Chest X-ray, PA view. Patient: 71 years old, sex M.
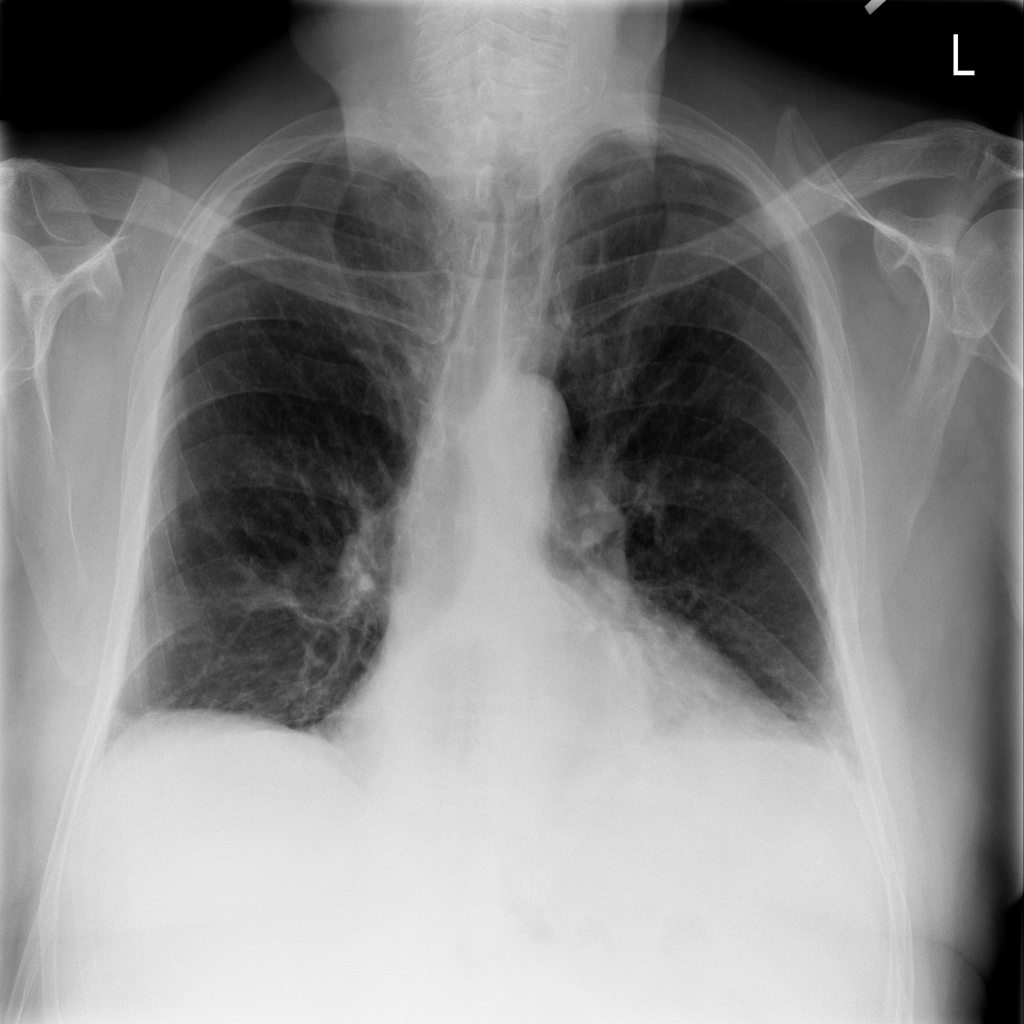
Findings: Atelectasis